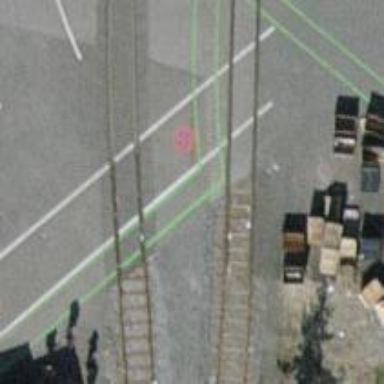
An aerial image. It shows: Single railway spur track.